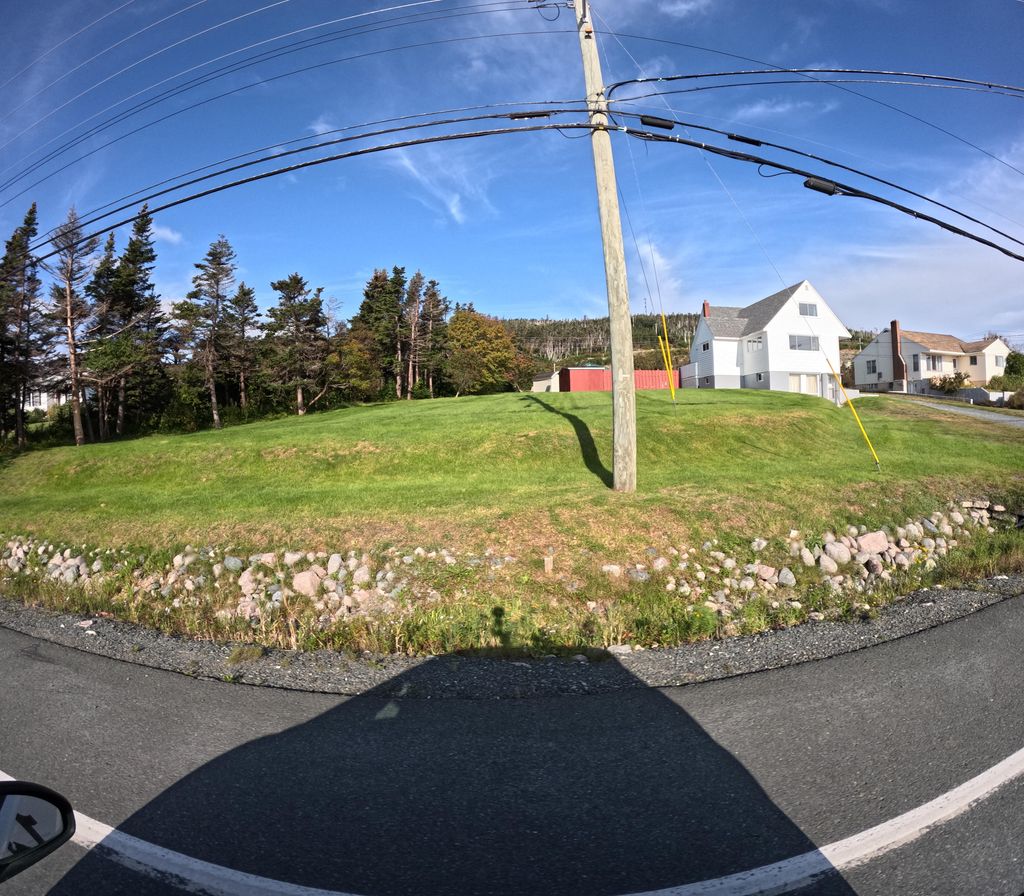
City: st_johns